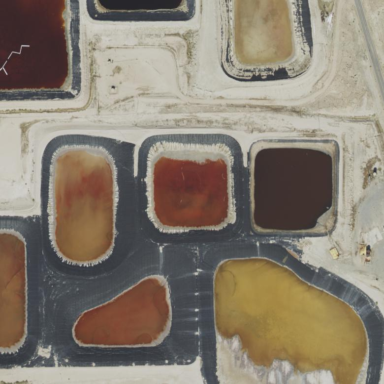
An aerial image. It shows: Tailings reservoir.